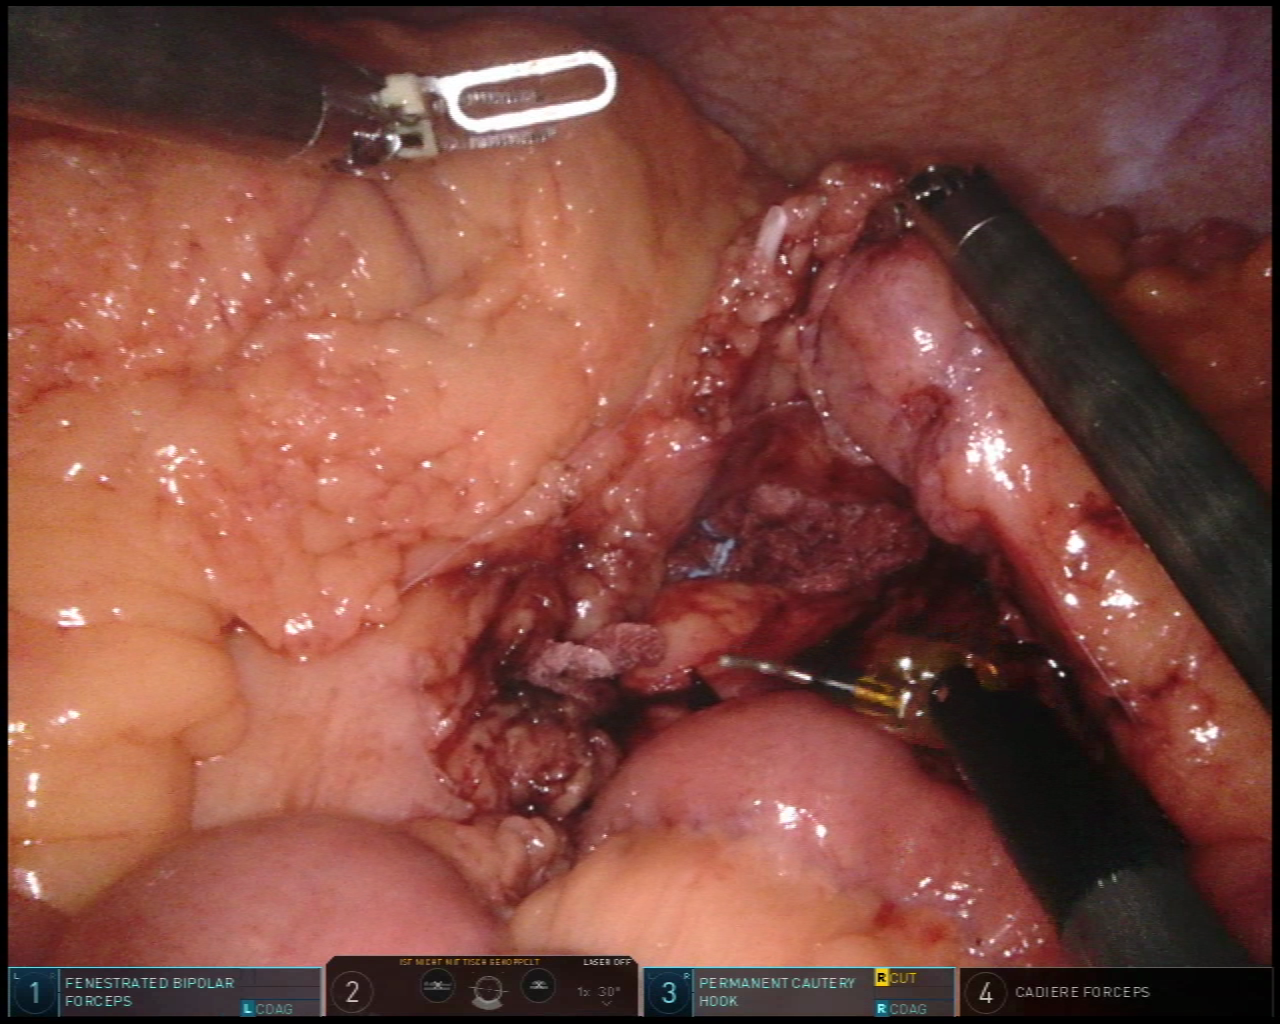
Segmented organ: small_intestine
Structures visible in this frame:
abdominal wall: yes
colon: no
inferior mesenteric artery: no
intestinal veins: no
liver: no
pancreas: yes
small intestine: yes
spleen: no
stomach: no
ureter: no
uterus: no
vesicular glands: no